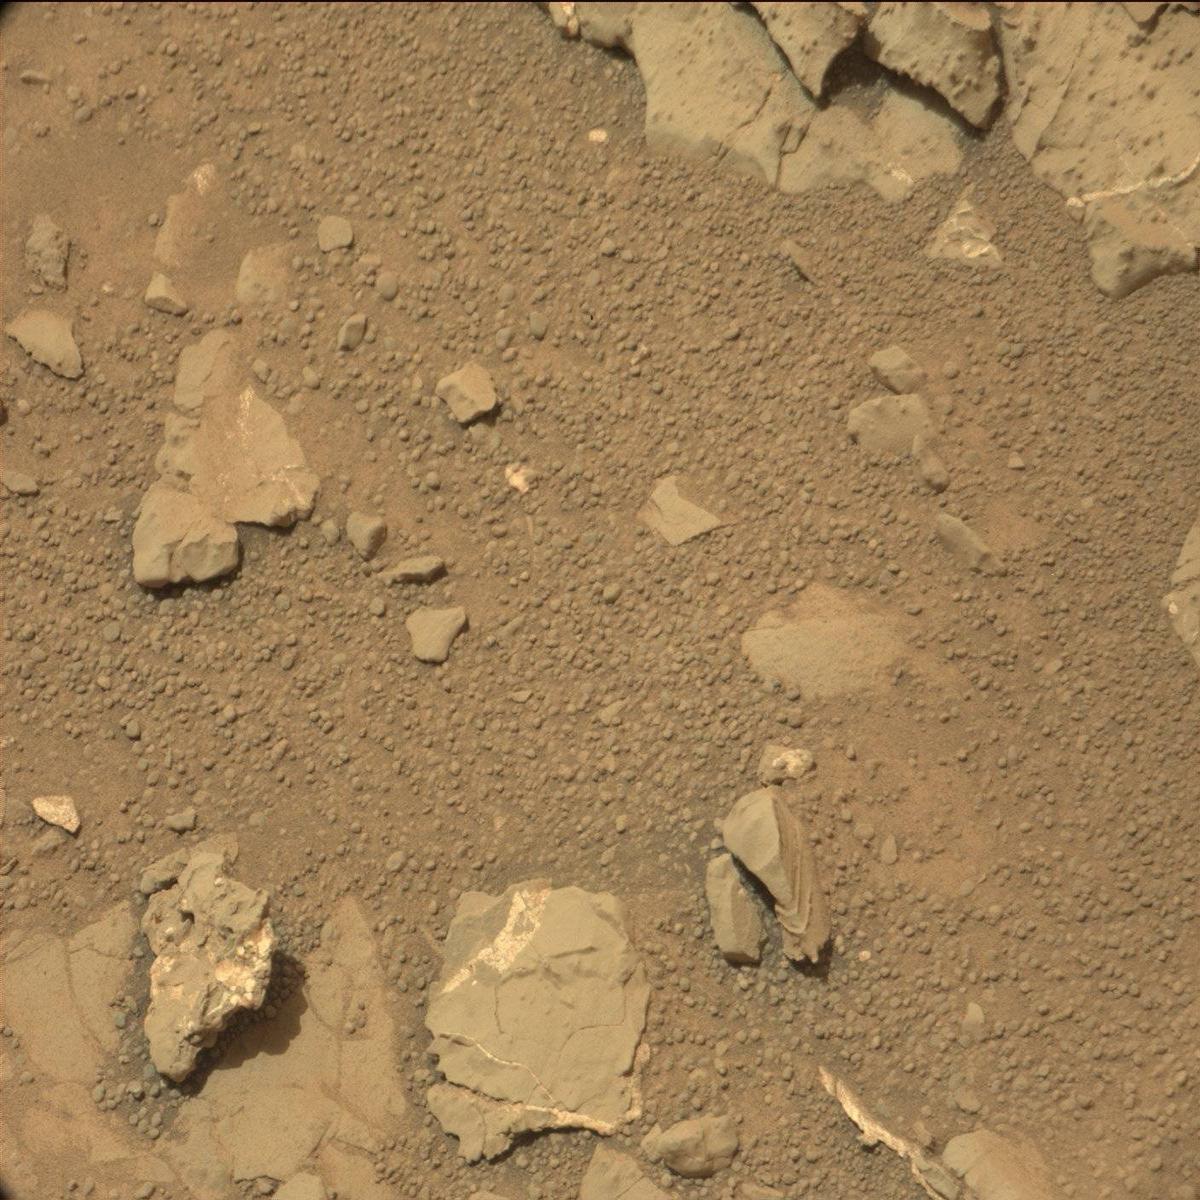
Terrain classes present: Bedrock, Rock, Sand / Soil